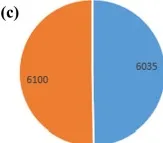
C; Water Footprint according to accommodation.
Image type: pathology (immunostaining)